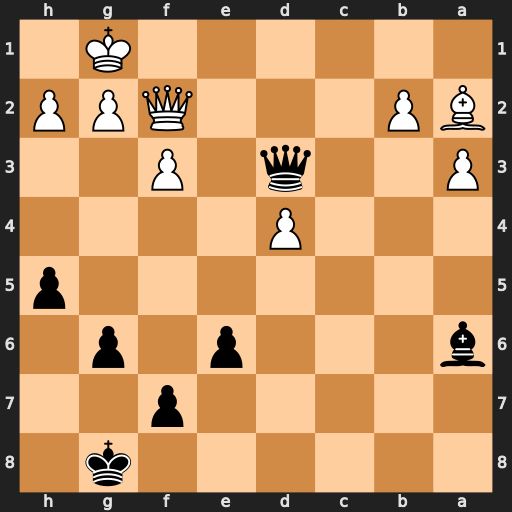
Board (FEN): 6k1/5p2/b3p1p1/7p/3P4/P2q1P2/BP3QPP/6K1
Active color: b
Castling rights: -
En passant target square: -
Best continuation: Qd1+ Qe1 Qxe1#